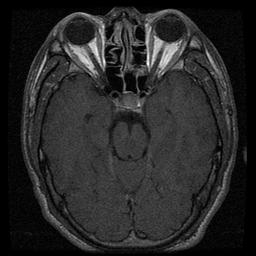
Label: pituitary